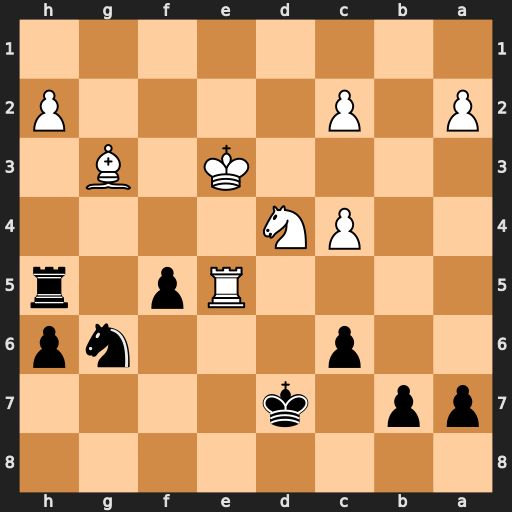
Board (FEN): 8/pp1k4/2p3np/4Rp1r/2PN4/4K1B1/P1P4P/8
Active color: b
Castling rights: -
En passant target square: -
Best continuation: f4+ Bxf4 Nxe5